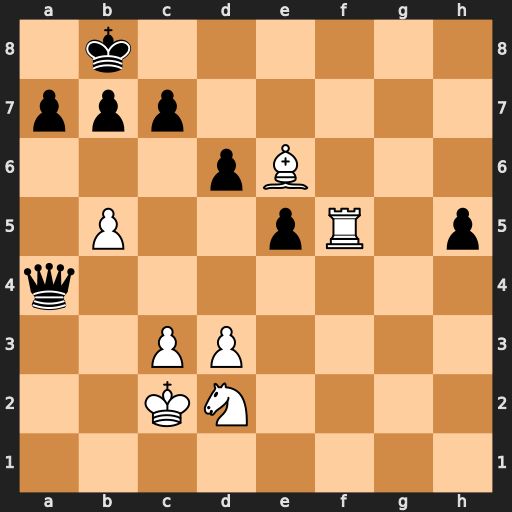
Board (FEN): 1k6/ppp5/3pB3/1P2pR1p/q7/2PP4/2KN4/8
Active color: w
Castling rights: -
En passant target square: -
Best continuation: Bb3 Qg4 Rf8+